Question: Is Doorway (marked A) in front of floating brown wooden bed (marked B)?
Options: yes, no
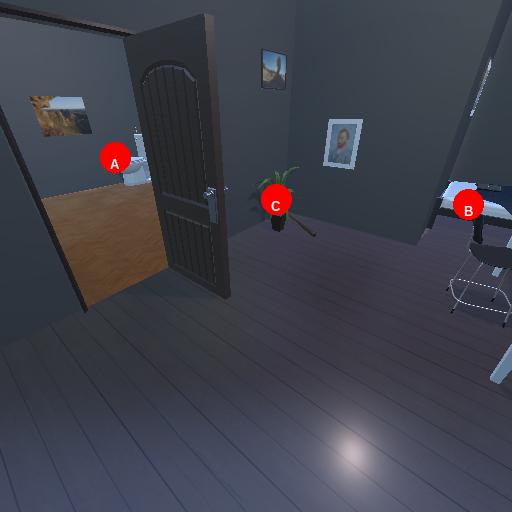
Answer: yes